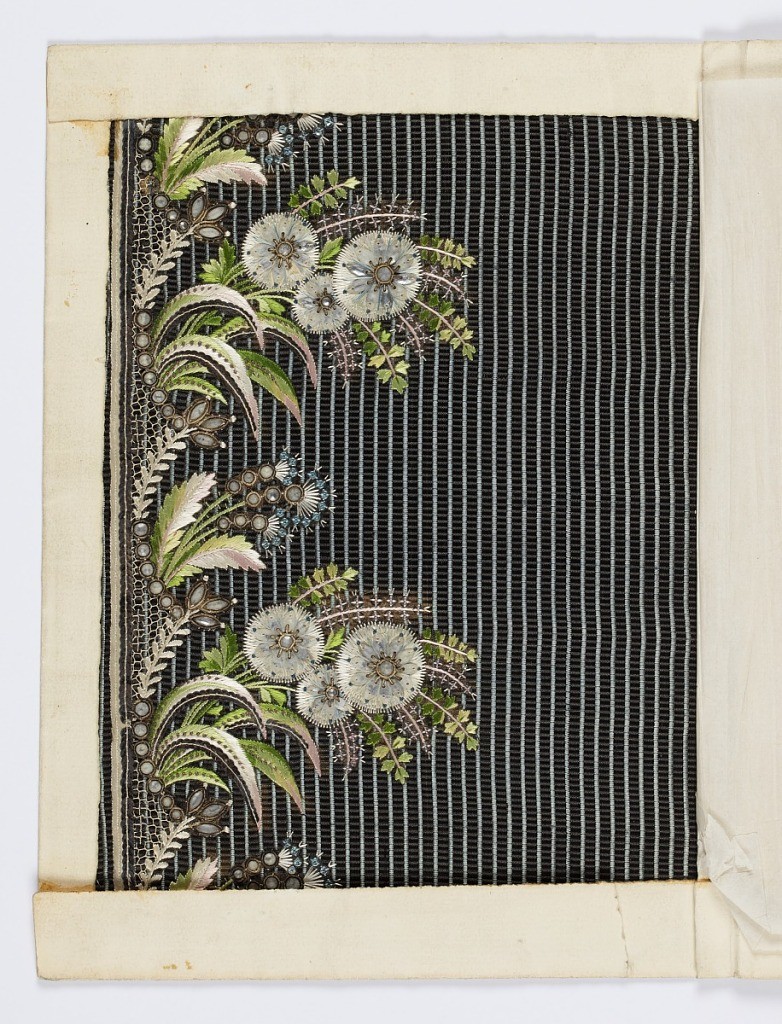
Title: Embroidery sample
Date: late 18th–early 19th century
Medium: silk, sequins, metal wire, paper, glass Technique: embroidered and appliquéd on a compound foundation; in paper envelope
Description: Floral pattern embroidered with polychrome silk, net appliqué, blue and silver sequins and clear glass on background of blue and black silk compound ground fabric.